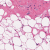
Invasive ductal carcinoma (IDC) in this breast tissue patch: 0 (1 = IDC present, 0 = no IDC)